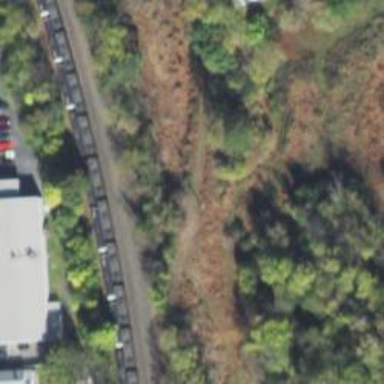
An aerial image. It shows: Railway siding for service.